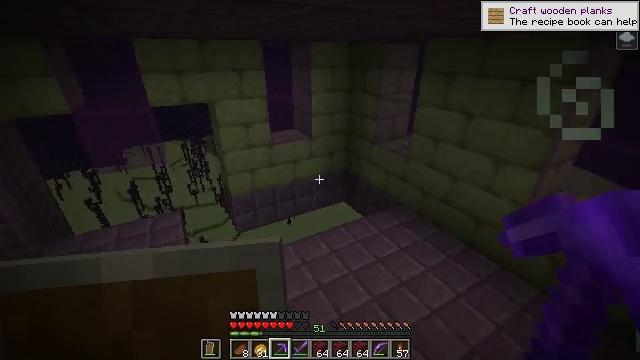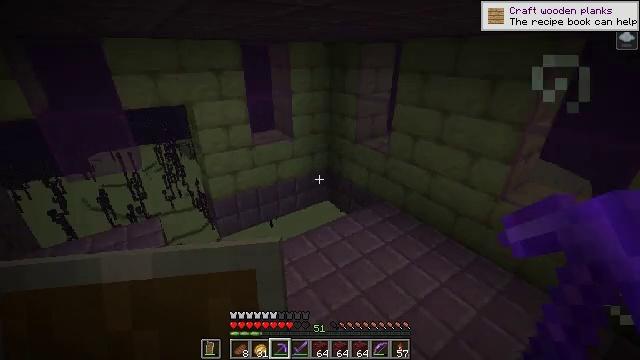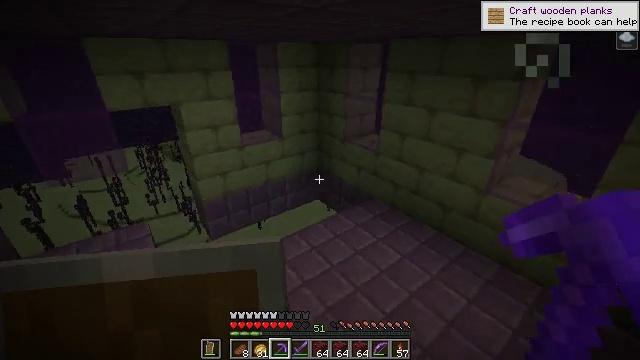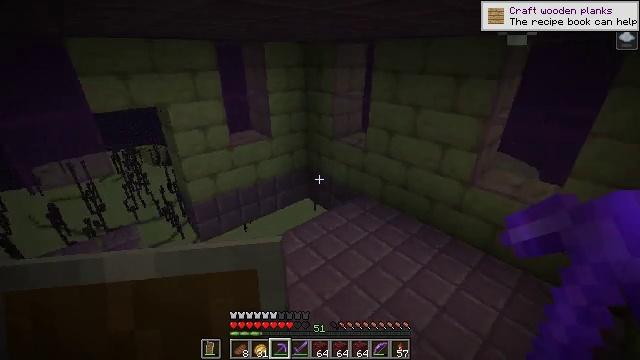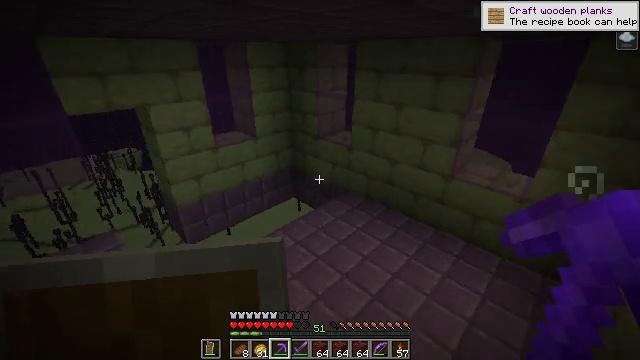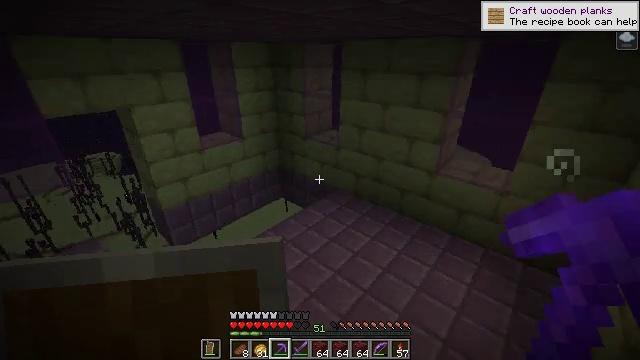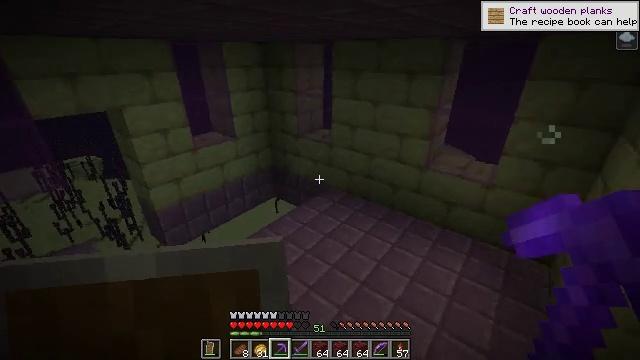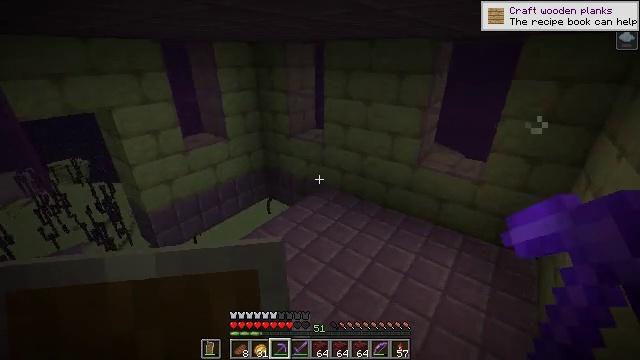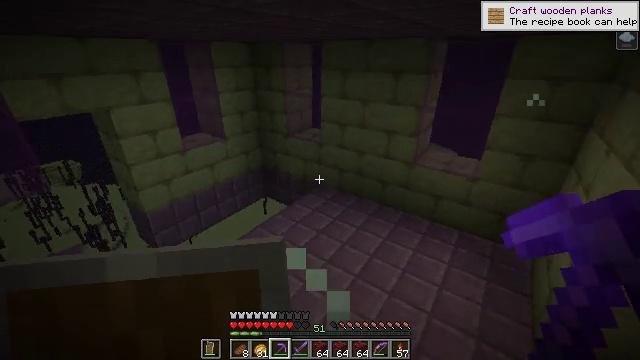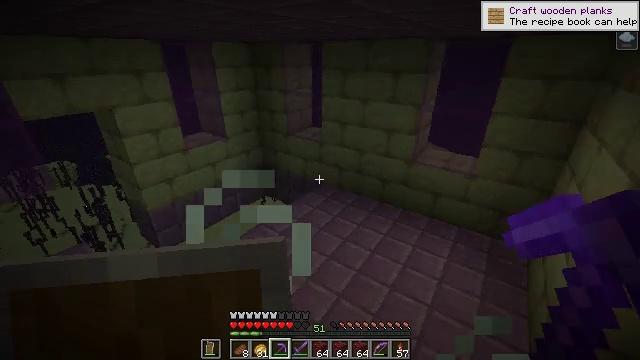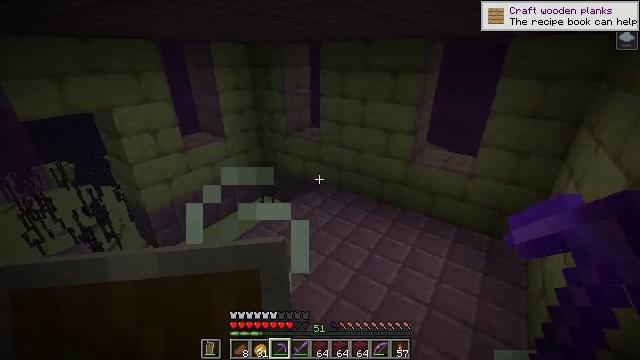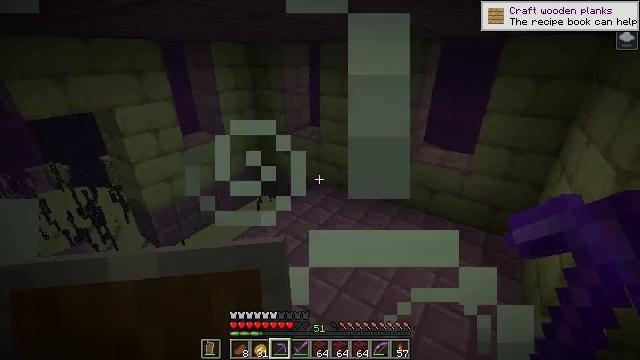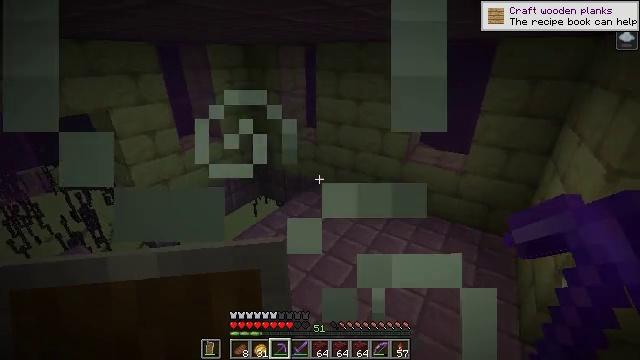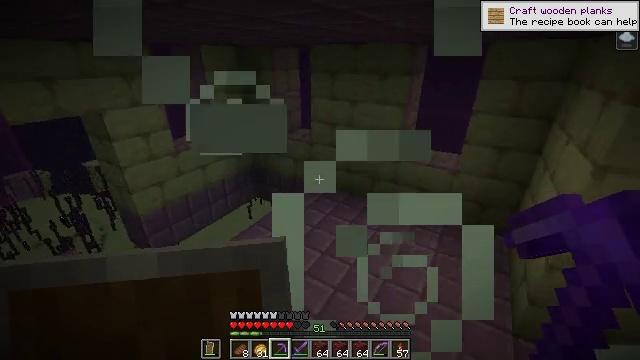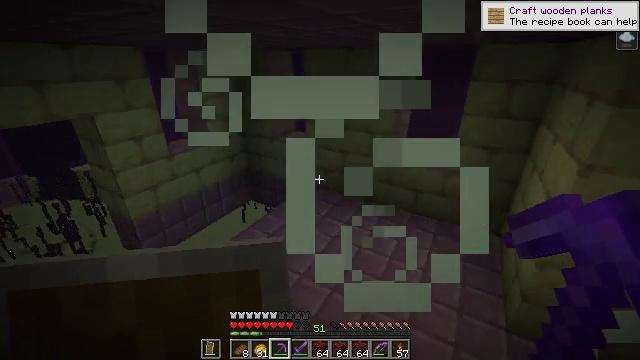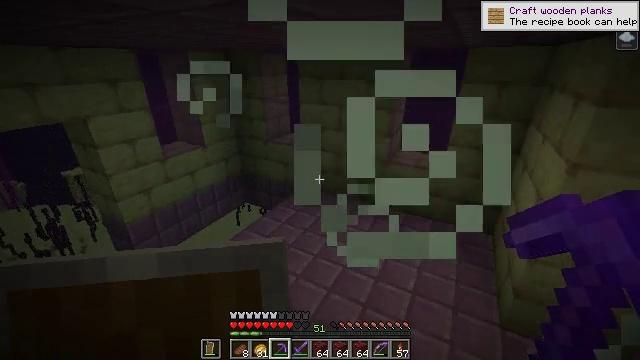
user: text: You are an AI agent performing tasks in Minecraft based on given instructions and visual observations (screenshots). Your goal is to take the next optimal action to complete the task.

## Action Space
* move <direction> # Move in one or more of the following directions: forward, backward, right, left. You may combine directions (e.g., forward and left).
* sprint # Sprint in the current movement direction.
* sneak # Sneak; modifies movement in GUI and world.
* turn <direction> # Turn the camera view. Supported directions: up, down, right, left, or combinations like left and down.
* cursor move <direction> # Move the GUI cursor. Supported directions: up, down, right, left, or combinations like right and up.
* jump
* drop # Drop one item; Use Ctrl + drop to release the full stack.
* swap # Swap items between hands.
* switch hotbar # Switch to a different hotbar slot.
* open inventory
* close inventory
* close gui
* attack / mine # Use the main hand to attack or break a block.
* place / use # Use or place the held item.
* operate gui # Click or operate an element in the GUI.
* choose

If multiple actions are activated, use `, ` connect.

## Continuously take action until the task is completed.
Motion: motion action
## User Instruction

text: Get end stone bricks for building or crafting.
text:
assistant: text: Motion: move back and move left, turn right
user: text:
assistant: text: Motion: move back and move left, turn right
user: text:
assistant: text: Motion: move back and move left, turn right
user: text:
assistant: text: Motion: turn right
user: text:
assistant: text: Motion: turn right
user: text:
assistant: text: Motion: turn right
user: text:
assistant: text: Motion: turn right
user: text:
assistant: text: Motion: turn right
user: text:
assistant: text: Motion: no_op
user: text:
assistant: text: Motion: no_op
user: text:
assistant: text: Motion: no_op
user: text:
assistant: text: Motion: no_op
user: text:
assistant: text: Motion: turn right
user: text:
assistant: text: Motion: turn right
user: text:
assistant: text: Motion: turn right
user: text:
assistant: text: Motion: no_op
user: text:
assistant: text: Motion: no_op
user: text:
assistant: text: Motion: no_op
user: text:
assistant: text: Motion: move forward
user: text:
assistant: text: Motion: move forward
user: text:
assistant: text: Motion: move forward
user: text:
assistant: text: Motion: move forward
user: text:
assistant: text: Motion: move forward
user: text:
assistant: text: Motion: move forward
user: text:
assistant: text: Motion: move forward, turn right
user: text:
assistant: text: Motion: move forward and move right
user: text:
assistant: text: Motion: move forward and move right
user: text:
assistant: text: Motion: move forward and move right
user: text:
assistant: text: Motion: move forward and move right
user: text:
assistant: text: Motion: move forward and move right